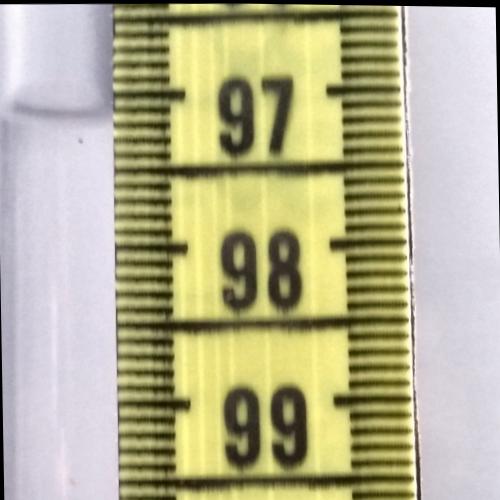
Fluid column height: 97.1 cm